Interaction volume radius: 10 \u00c5
Interaction volume height: 25 \u00c5
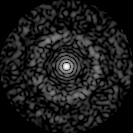
Disorder parameter: 0.837